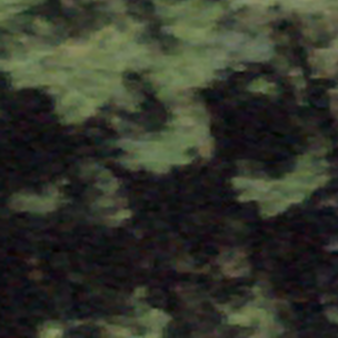
Label: other